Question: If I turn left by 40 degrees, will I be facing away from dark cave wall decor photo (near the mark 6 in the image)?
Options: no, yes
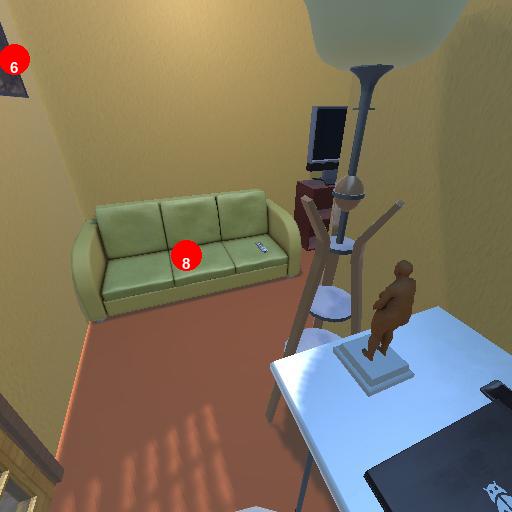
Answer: no